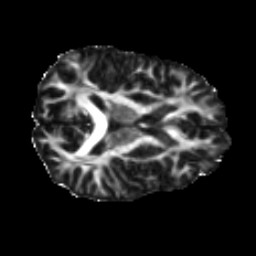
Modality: FA
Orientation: axial
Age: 40
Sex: male
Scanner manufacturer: ge
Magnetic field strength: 3 T
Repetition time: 7.8 s
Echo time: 0.0607 s